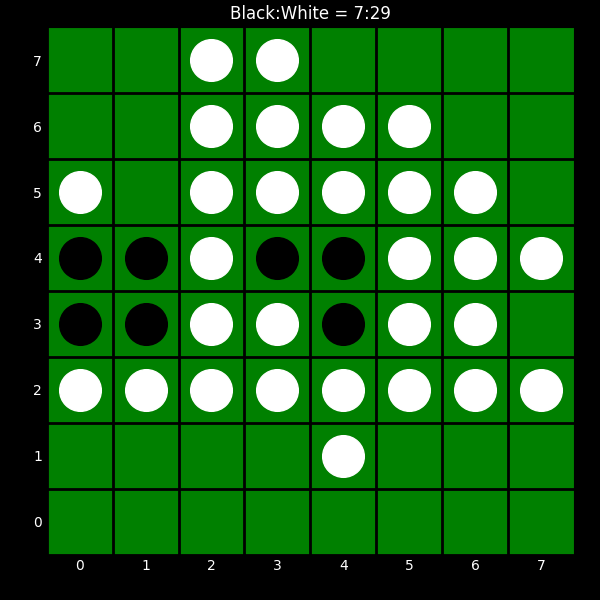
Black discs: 7
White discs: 29